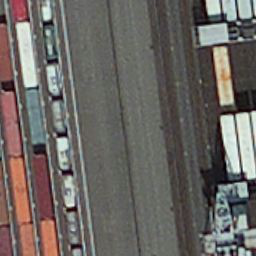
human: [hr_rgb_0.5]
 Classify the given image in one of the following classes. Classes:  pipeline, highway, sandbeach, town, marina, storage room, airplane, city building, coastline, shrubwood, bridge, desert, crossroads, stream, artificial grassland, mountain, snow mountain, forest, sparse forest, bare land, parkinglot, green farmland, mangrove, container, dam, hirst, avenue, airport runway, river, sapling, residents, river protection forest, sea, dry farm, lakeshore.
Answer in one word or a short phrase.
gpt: container